Question: I have a weird problem I have never seen before using Crystal Reports.
I built a complex PDF monthly report for a bank that generates over 200 pages. The specifications took months to adjust with the client but it works perfectly now, showing all the data it's supposed to, all sorted right and with the right headers.
But for some reason the report inserts quasi-blank pages rarely and seemingly randomly before it shows data. These pages aren't entirely blank, all my headers including group headers show, but no details. The correct data shows up a couple of pages later but these useless pages keep popping up in the report no matter what I do with Section Expert. To be clear the headers and the details aren't separated. The headers also display fine in the page with the right data, they just duplicate to the extra blank pages before that.
Here is a sample:

NO "insert blank page" box is checked in any of my sections except the uppermost level of data, which works fine, but these extra pages are not inserted at the end of each group for that level. They are inserted randomly sometimes right in the middle of a coherent section.
I also verified the "Keep Together" option, and it is checked for the 4 lowest levels including the details, so I considered data too big to fit on the same page with its headers but the probleme is rare, random and the data overflows perfectly when it does appear (as on page 3 in my example).
And checking all those boxes off didn't change anything.
There are no suppression formulas and the only suppressed sections are GH1 and GH2, but they are suppressed all the time, unconditionally. I tried adding a conditionnal suppression formula to the headers if there is no data, but the problem is, there is data. The headers just seem to be duplicated uselessly.
The problem doesn't seem tied to any specific change in header value. In my example it changes when the report hits Common Stock Equities for a certain portfolio but doesn't occur when another portfolio displays its Common Stock. And I check the data in my data source, everything is consistent between the rows of data that this happens to and those that don't.
I ran out of ideas on how to get rid of these extra pages. Anyone know what's happening in my report?
Thanks a bunch.
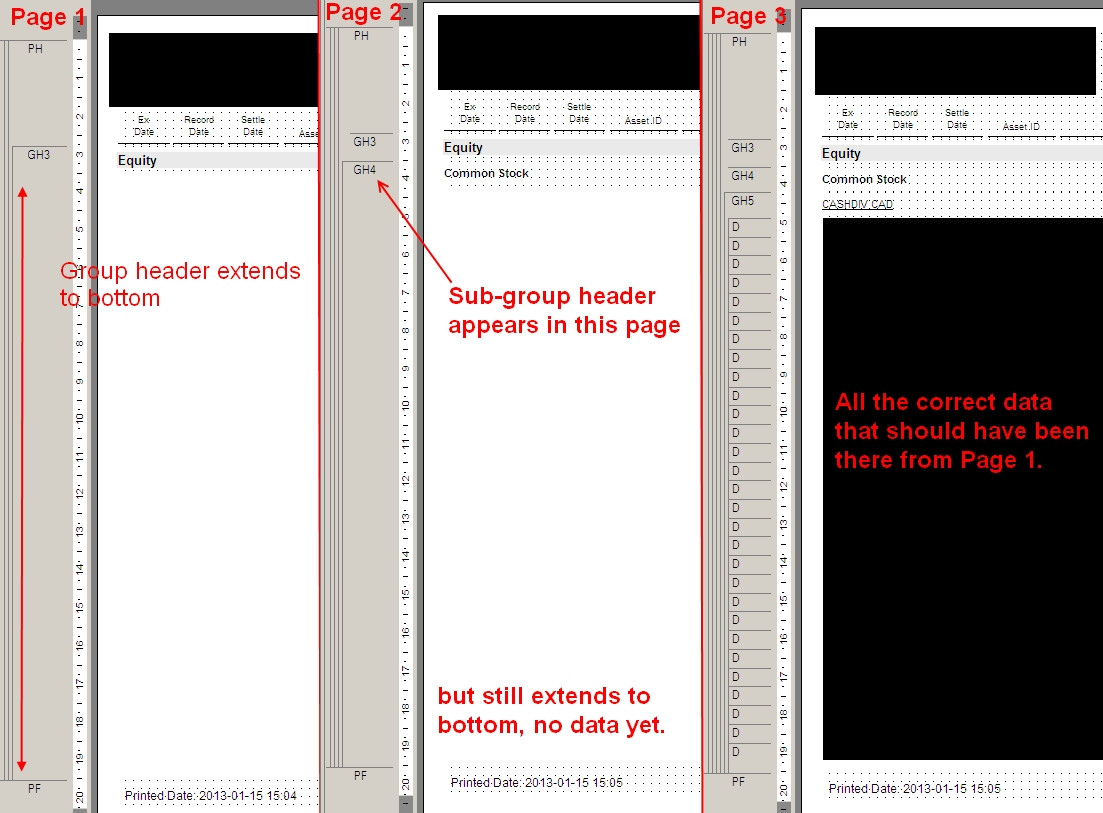
Answer: Try toggling 'Keep Group Together' for the groups to see if it has any effect. You'll find the option by right clicking on the group, choose 'Change Group' (to bring up the Group Expert), and on options tab.
This option is often overlooked since 'Keep Together' in the Section Expert is more visible.
(You may also want to look at turning off 'Keep Together' to see how that affects your report)